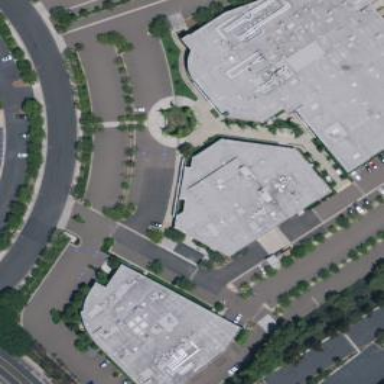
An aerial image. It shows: Industrial building.